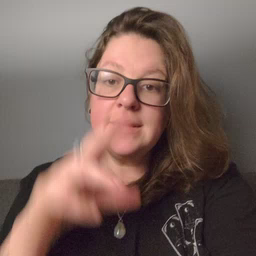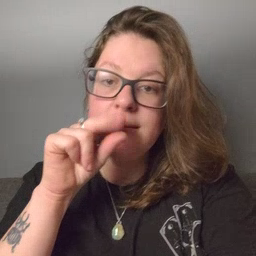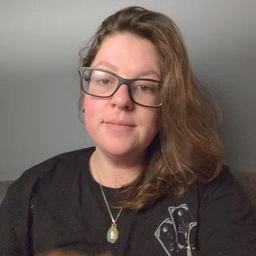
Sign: duck